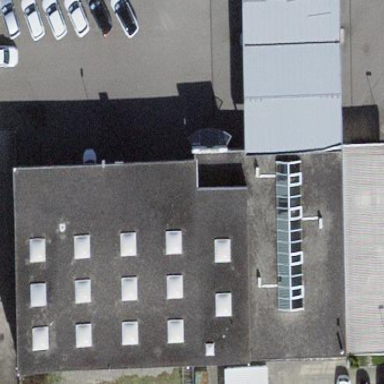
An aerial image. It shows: Building used as car repair shop.